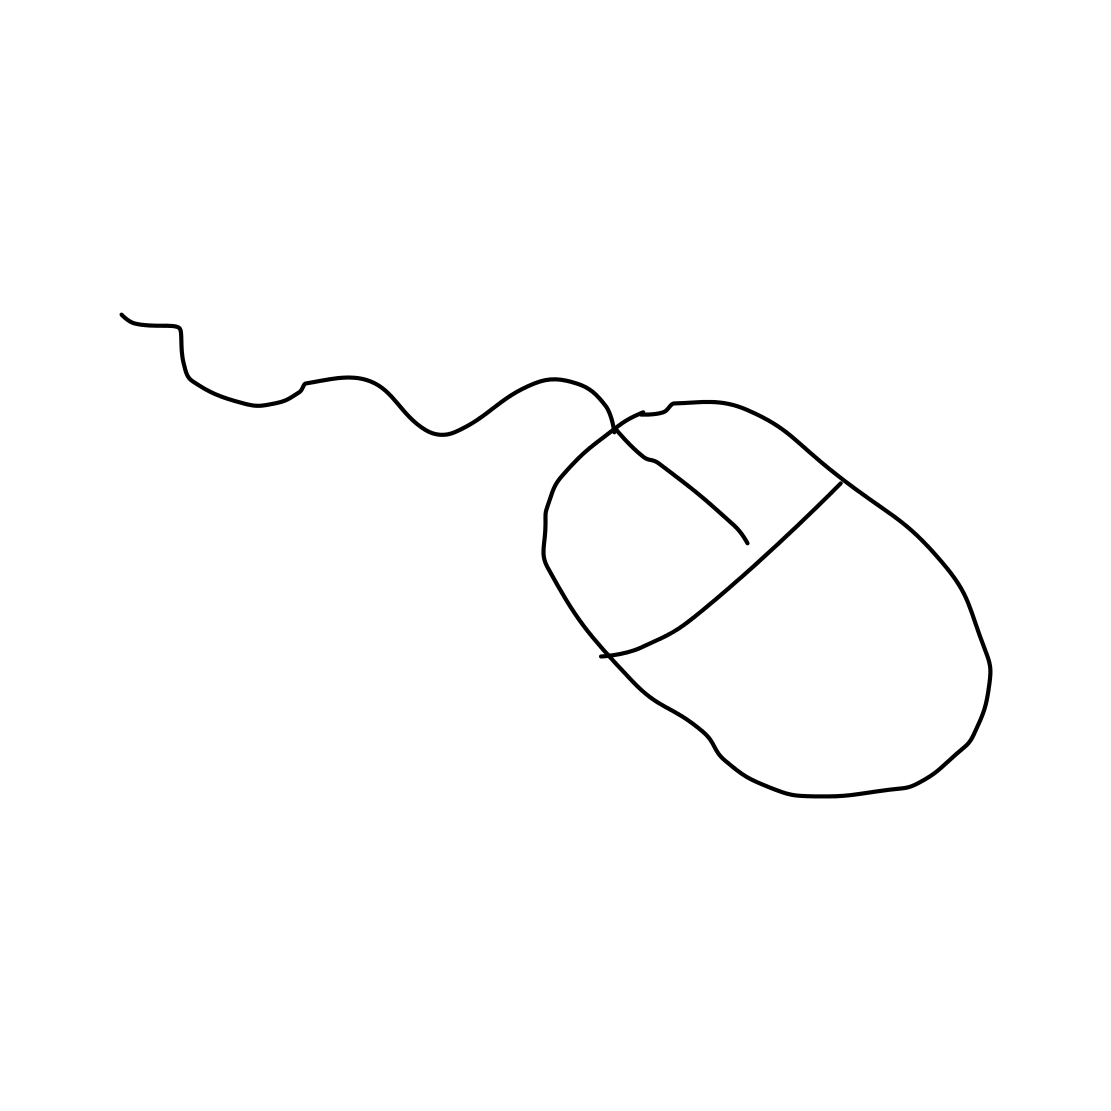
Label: computer-mouse